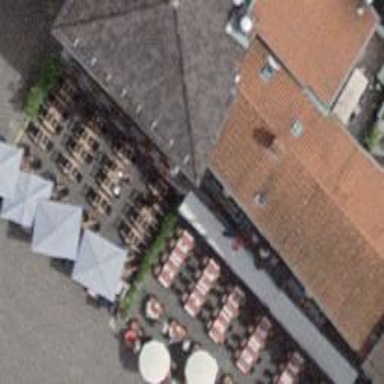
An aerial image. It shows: Restaurant located within hotel.